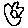
Label: flower